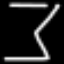
Label: hourglass